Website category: movie
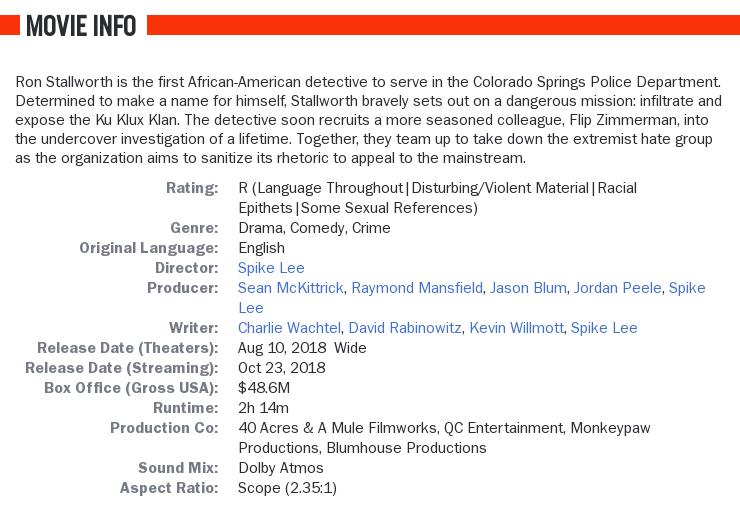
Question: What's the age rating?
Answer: R (Language Throughout|Disturbing/Violent Material|Racial Epithets|Some Sexual References)

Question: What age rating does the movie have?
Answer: R (Language Throughout|Disturbing/Violent Material|Racial Epithets|Some Sexual References)

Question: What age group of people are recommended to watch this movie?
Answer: R (Language Throughout|Disturbing/Violent Material|Racial Epithets|Some Sexual References)

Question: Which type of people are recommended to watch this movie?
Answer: R (Language Throughout|Disturbing/Violent Material|Racial Epithets|Some Sexual References)

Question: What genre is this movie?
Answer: drama, comedy, crime

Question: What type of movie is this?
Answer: drama, comedy, crime

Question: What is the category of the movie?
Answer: drama, comedy, crime

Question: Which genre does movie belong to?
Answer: drama, comedy, crime

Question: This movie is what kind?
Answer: drama, comedy, crime

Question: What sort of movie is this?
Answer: drama, comedy, crime

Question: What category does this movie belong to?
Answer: drama, comedy, crime

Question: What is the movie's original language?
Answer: English

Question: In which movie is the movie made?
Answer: English

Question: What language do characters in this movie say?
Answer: English

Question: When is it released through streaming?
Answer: Oct 23, 2018

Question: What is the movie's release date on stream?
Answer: Oct 23, 2018

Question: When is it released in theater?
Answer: Aug 10, 2018 wide

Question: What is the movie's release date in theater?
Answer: Aug 10, 2018 wide

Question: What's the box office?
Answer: $48.6M

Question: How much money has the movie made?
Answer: $48.6M

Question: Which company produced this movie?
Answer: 40 Acres & A Mule Filmworks, QC Entertainment, Monkeypaw Productions, Blumhouse Productions

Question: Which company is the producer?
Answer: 40 Acres & A Mule Filmworks, QC Entertainment, Monkeypaw Productions, Blumhouse Productions

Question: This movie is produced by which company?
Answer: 40 Acres & A Mule Filmworks, QC Entertainment, Monkeypaw Productions, Blumhouse Productions

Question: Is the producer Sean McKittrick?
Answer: yes

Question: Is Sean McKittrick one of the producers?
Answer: yes

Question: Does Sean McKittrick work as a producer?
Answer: yes

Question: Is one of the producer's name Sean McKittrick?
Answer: yes

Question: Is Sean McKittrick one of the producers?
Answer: yes

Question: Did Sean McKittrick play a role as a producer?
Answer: yes

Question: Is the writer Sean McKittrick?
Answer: no

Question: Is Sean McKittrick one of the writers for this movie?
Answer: no

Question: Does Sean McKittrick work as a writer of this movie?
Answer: no

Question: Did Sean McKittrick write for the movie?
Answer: no

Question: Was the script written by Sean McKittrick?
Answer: no

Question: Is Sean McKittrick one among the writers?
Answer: no

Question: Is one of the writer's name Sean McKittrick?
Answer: no

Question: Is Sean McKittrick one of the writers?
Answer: no

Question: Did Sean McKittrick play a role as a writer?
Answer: no

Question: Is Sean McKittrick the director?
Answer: no

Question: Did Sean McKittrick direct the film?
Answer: no

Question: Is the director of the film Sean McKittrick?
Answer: no

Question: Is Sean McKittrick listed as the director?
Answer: no

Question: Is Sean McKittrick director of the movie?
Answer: no

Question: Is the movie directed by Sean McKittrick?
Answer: no

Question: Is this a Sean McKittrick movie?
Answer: no

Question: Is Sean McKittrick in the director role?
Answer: no

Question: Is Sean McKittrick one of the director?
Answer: no

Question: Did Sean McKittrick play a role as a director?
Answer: no

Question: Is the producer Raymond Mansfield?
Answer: yes

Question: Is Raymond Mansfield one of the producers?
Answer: yes

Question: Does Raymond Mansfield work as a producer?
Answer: yes

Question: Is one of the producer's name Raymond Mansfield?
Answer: yes

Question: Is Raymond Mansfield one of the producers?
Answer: yes

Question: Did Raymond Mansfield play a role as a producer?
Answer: yes

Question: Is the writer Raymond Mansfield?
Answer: no

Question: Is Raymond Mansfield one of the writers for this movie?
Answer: no

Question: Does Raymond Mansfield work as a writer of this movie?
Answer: no

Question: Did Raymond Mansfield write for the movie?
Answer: no

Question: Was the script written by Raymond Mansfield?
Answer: no

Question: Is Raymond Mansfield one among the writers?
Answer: no

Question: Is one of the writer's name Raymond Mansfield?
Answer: no

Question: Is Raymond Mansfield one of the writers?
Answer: no

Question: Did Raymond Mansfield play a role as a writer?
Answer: no

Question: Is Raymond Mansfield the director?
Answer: no